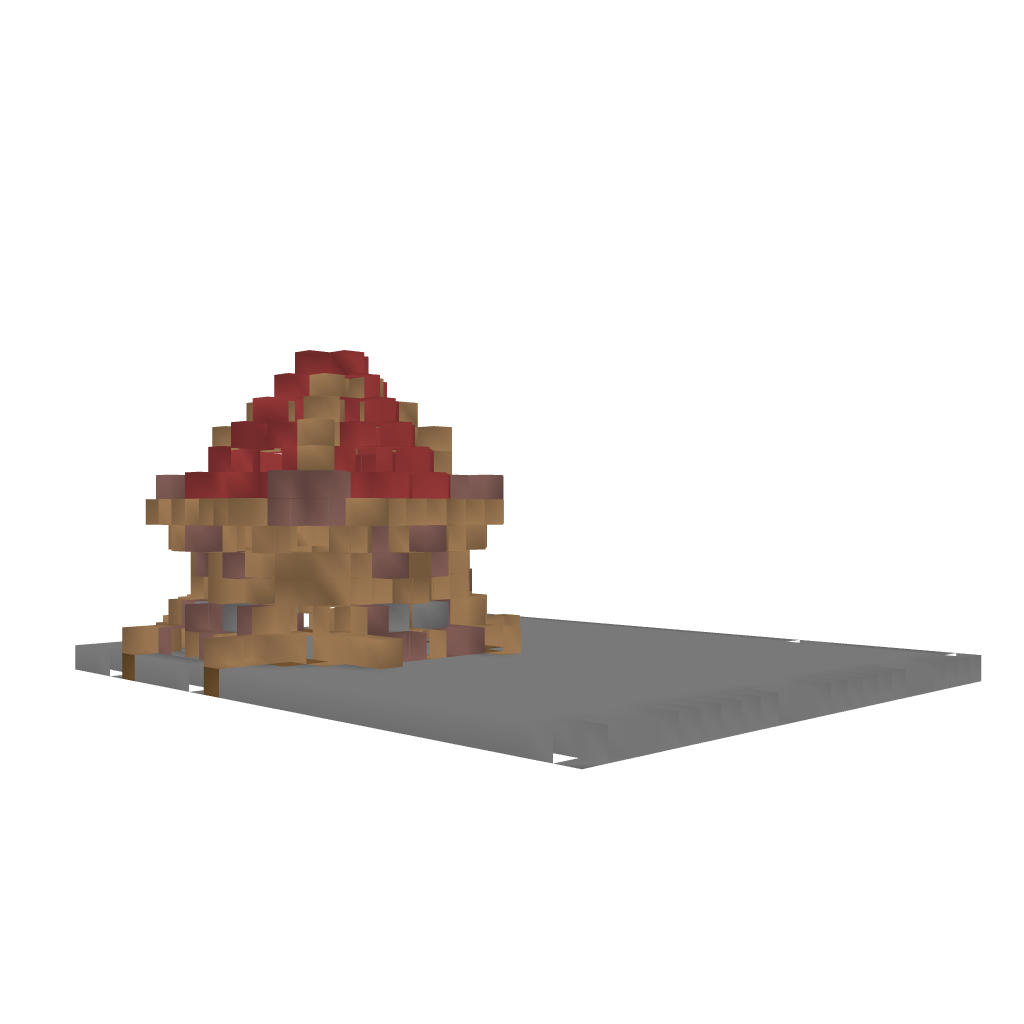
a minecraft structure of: Orc Hut My _Kingrazor_ good quality